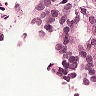
Metastatic tissue present: yes